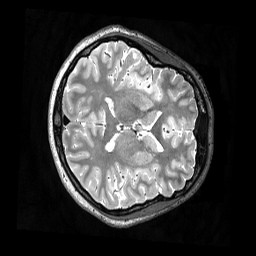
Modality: T2w
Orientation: axial
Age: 25
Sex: female
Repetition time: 3.2 s
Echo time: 0.563 s